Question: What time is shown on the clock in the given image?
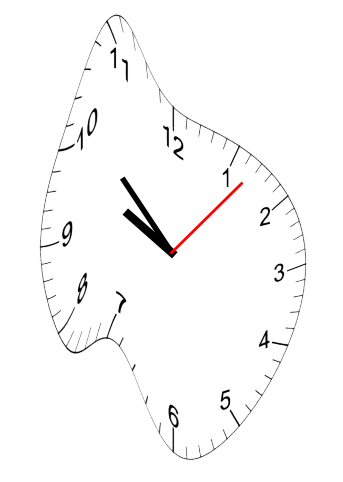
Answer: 09:52:07